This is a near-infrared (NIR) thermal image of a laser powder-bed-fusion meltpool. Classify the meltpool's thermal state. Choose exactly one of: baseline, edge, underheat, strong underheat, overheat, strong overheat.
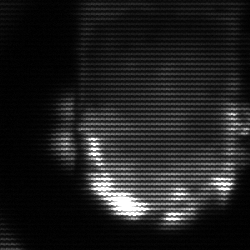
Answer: baseline